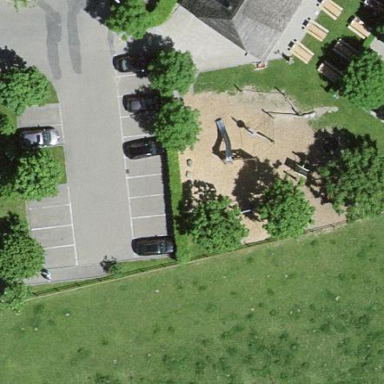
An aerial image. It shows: Playground area for leisure land.